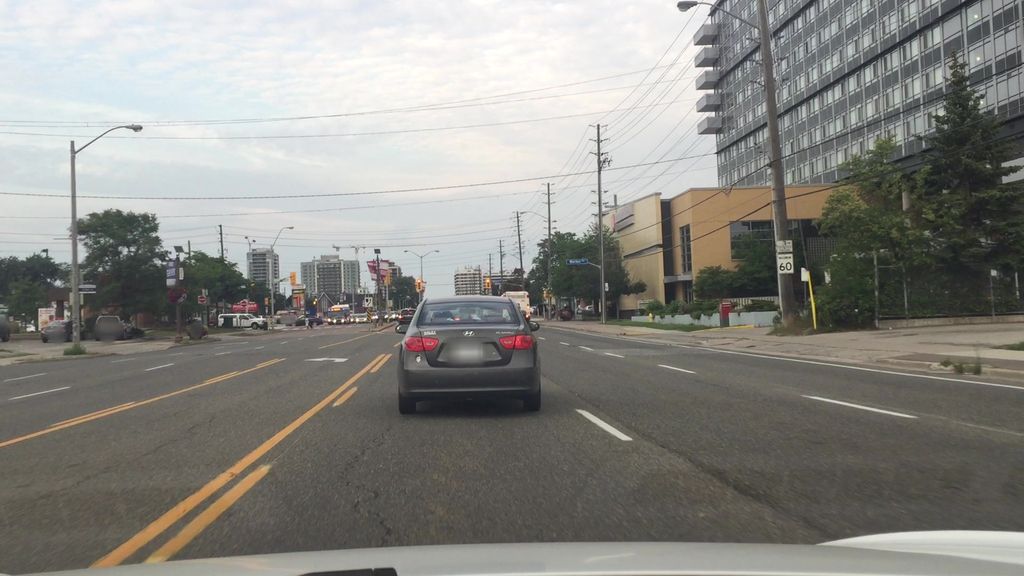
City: toronto